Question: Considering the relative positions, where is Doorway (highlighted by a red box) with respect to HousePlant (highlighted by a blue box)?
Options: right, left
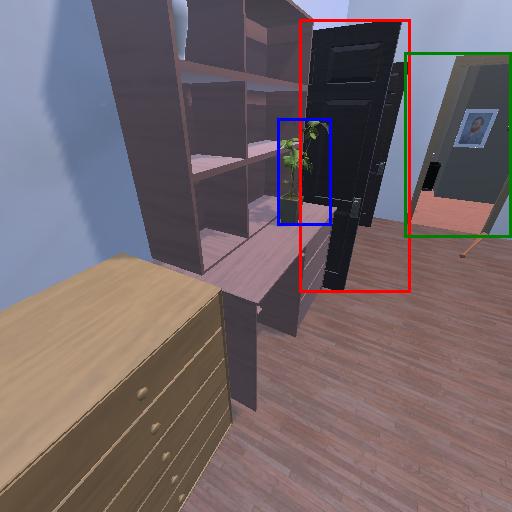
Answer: right